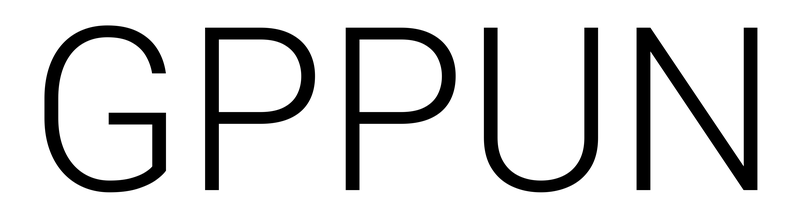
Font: Roboto_Light